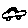
Label: car